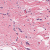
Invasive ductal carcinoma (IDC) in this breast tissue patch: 1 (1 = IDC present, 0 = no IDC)